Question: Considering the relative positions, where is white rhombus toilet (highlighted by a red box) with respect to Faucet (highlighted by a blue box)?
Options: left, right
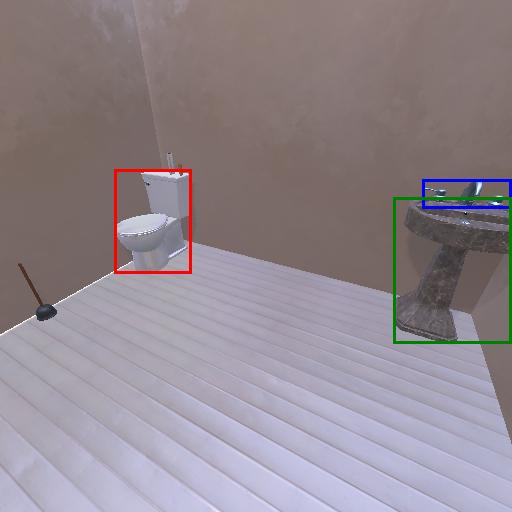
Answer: left